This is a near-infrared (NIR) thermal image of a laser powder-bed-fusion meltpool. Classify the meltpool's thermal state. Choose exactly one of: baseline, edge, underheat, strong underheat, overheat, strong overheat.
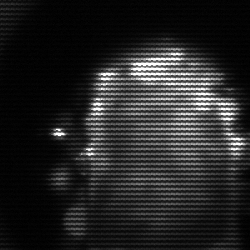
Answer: baseline